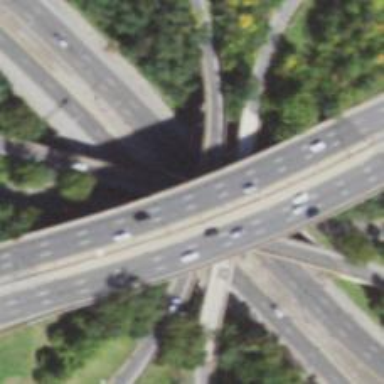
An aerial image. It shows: Bridge over motorway_link.